Question: How can I limit the text displayed in these child elements to display only one? it is currently displaying duplicates. I need to loop through each one and have it only display one text entry.
'''
if ($(this).children('td:nth-child(7)').text() == 'third_party_integration') {
$(this).children('td:nth-child(7)').text(' ');
$(this).children('td:nth-child(7)').text("third_party_integration");
}
'''

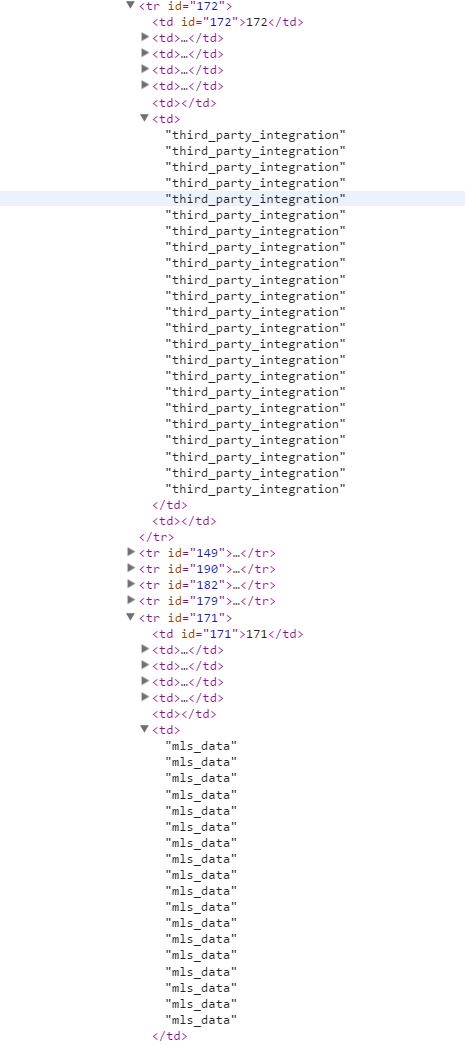
Answer: How about writing a function like this, and calling it properly:
'''
function ReplaceText (text){
$('td:contains("' + text + '")').text(text);
}
'''